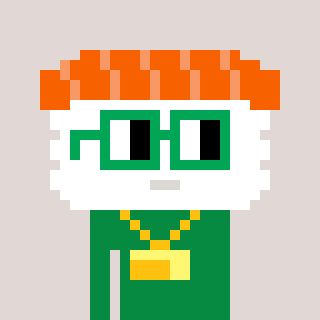
a pixel art character with square green glasses, a nigiri-shaped head and a green-colored body on a warm background